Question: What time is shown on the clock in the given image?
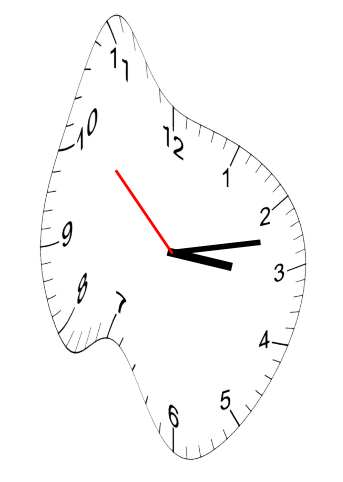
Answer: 03:12:52